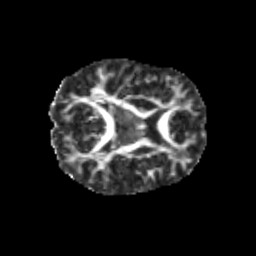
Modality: FA
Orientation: axial
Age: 8
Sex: male
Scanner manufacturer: siemens
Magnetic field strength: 3 T
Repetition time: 3.8 s
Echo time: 0.07 s